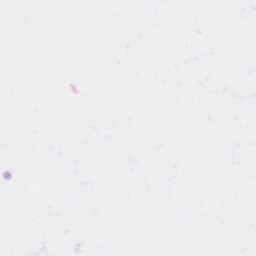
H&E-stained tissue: Kidney